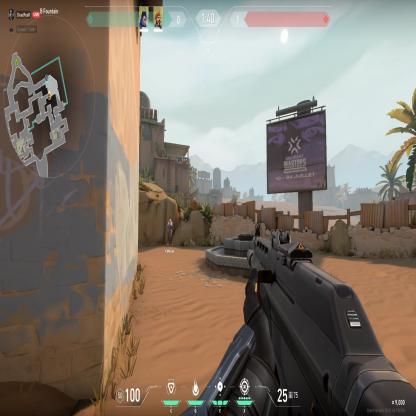
Label: teammate